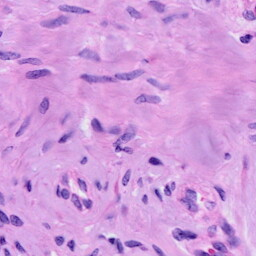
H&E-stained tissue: Cervix